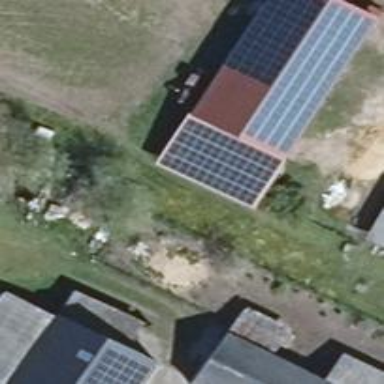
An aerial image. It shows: Solar-powered generator using photovoltaic technology. This small installation generates electricity through solar photovoltaic panels.